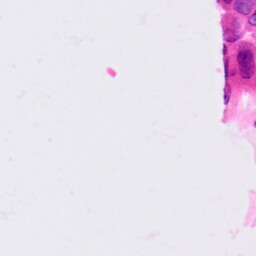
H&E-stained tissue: Lung